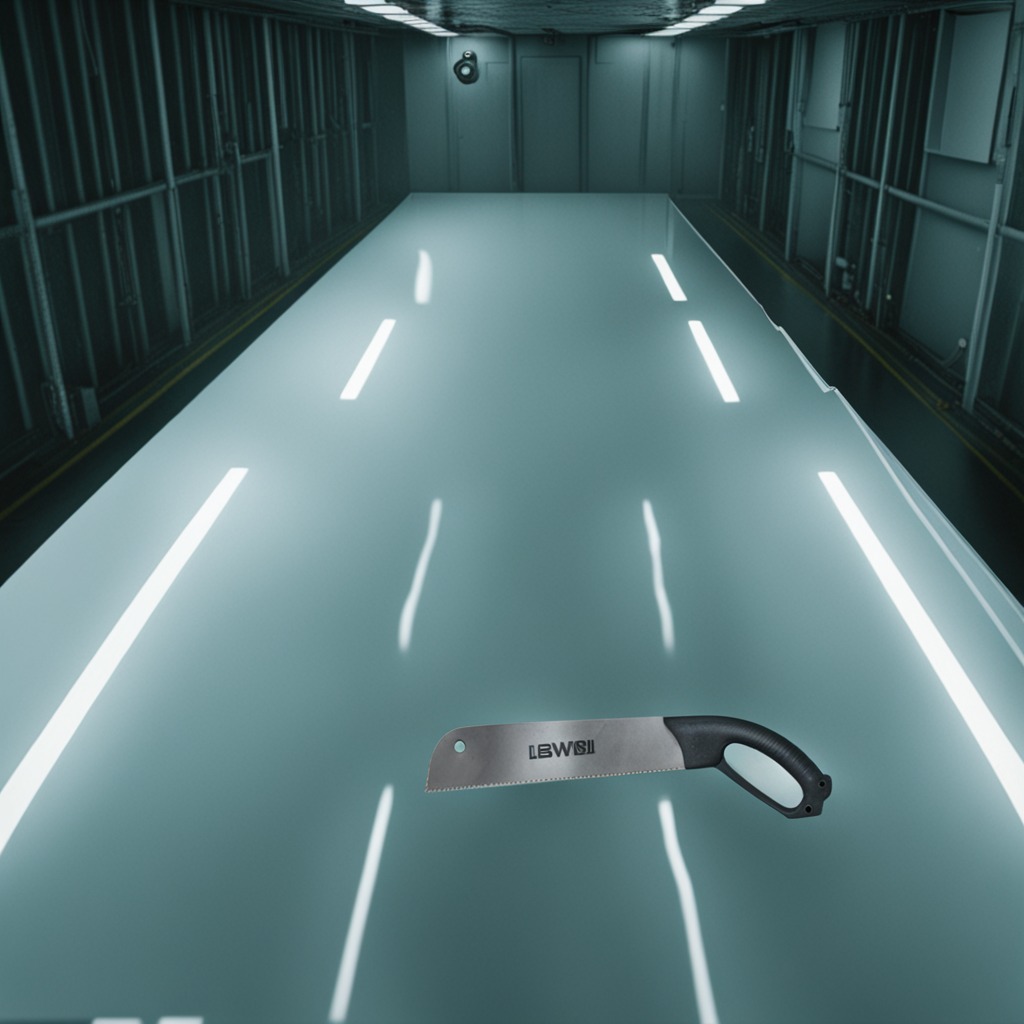
A metal saw is lying on the table.